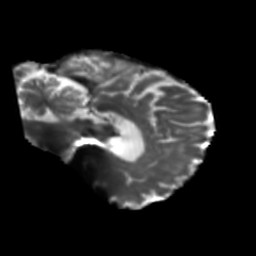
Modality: T2w
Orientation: sagittal
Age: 75
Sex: male
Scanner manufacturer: siemens
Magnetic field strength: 3 T
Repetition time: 5.47 s
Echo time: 0.0854 s